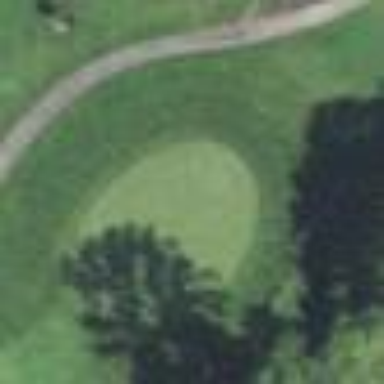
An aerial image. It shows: Rough grassy area used for golf.